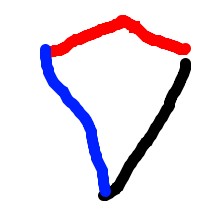
Shape: kite